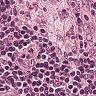
Metastatic tissue present: no